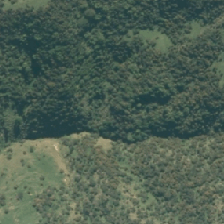
Land cover: grose_broom